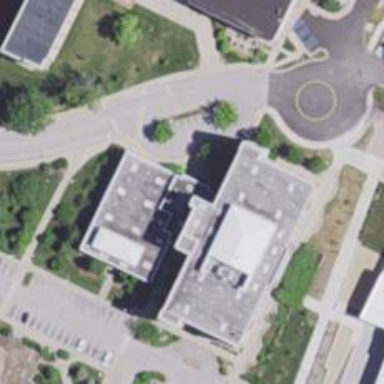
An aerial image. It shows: School building.